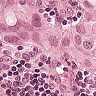
Metastatic tissue present: yes